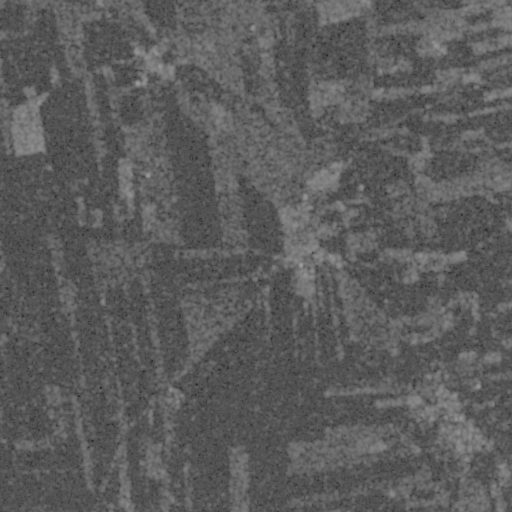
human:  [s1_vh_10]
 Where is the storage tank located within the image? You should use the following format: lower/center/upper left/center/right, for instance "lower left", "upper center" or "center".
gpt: The storage tank is located in the center of the image.
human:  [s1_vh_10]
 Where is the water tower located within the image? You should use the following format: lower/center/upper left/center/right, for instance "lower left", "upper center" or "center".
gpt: The water tower is located in the lower right of the image.
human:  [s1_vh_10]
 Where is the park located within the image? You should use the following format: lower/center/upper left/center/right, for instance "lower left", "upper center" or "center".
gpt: There is no park in the image.

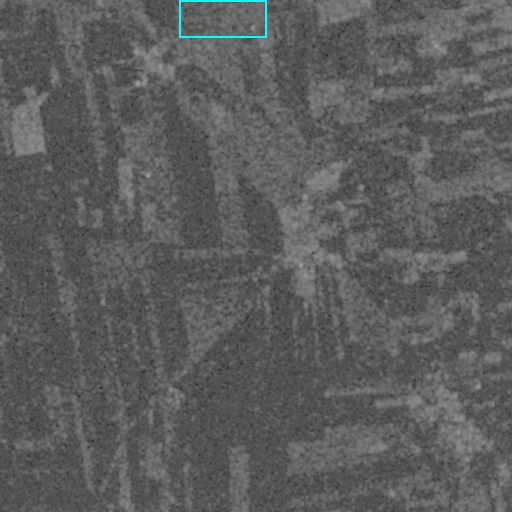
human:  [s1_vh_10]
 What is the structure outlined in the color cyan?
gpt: The structure outlined in cyan is a crop field.
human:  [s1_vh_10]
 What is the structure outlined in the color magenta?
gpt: There is no magenta outline.